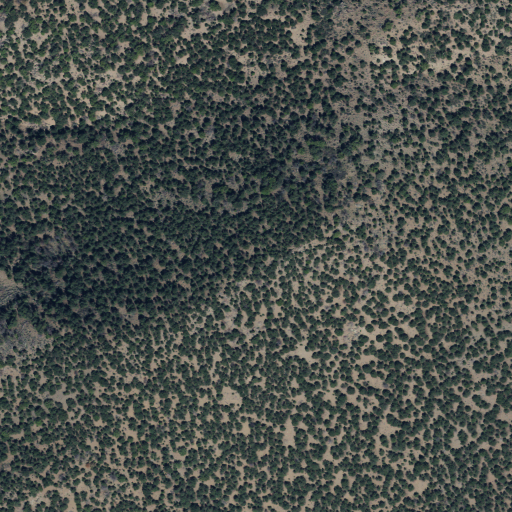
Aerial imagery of mountain in Utah named Pinto Peak containing only evergreen forest